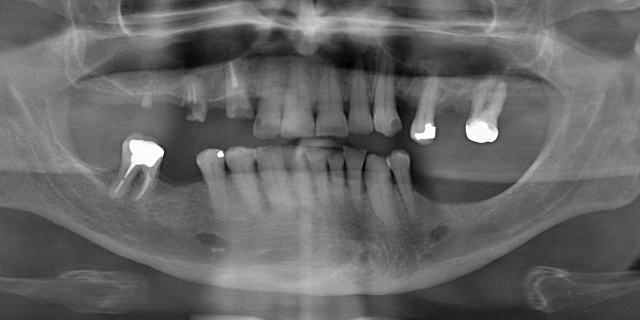
adult